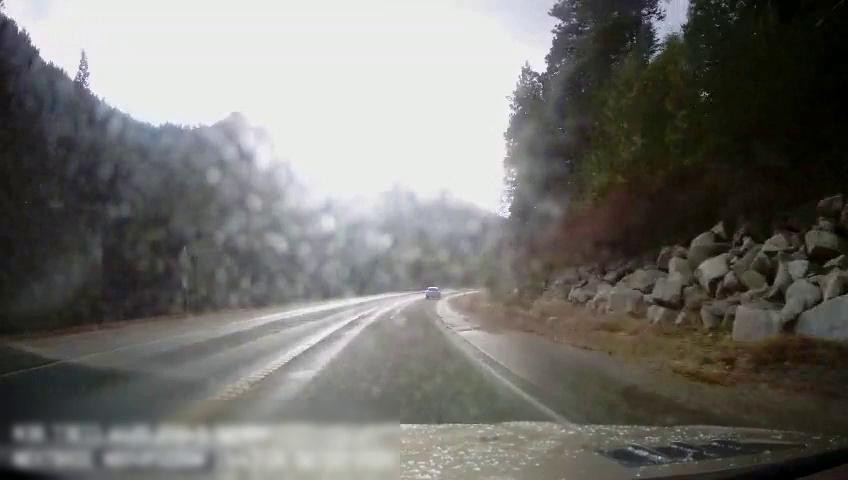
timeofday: Day
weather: Sunny
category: Drivable Space
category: Vehicles | Car
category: Lanes | Opposite Lane
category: Lanes | Current Lane
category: Lanes | Current Lane